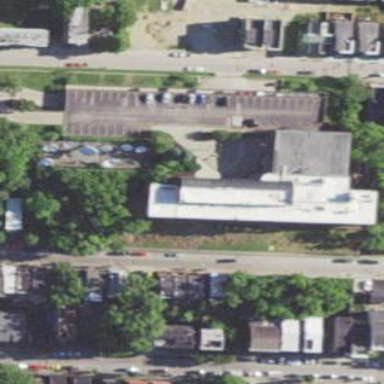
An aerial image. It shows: Television studio building.